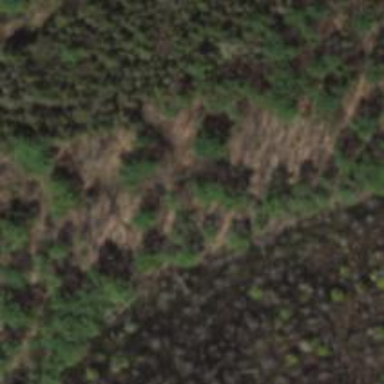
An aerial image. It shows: Evergreen needle-leaved woodland.